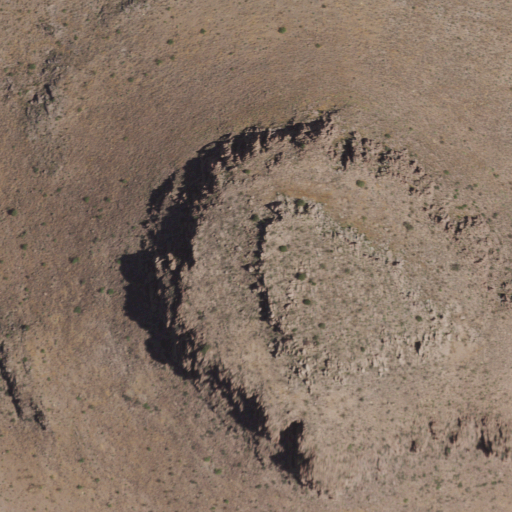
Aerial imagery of mountain in New Mexico named Hat Top Mountain containing shrub and grassland